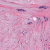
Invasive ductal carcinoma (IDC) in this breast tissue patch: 1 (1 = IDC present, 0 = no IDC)